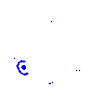
Particle: electron